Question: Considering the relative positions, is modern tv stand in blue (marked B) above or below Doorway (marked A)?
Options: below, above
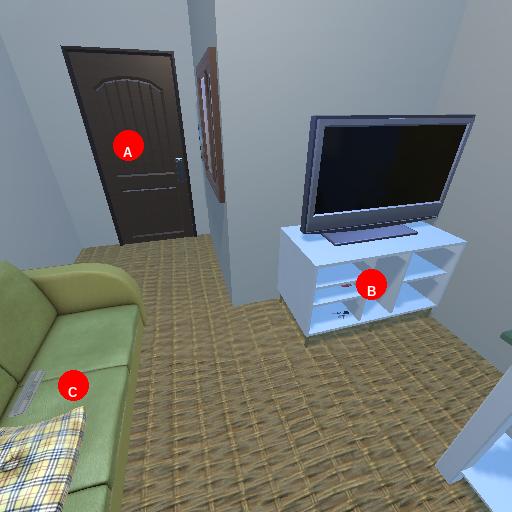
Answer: below